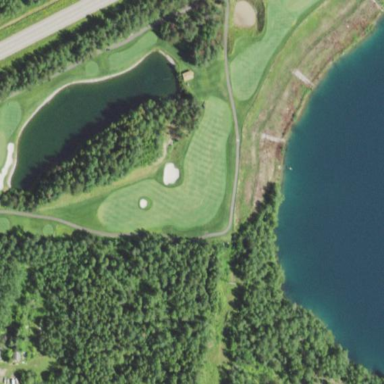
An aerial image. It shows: Grassy area designated as golf fairway.